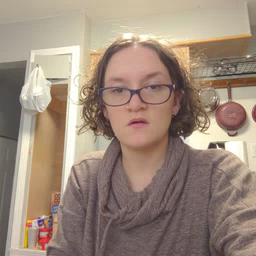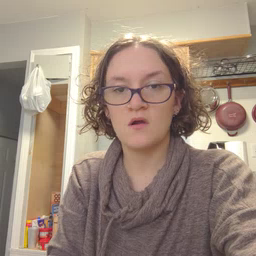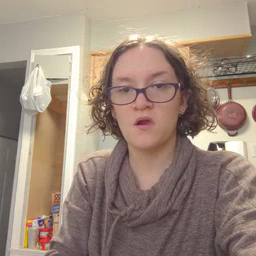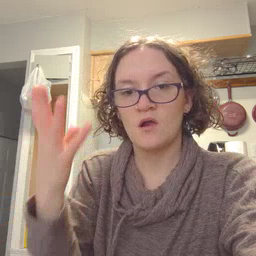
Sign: outside